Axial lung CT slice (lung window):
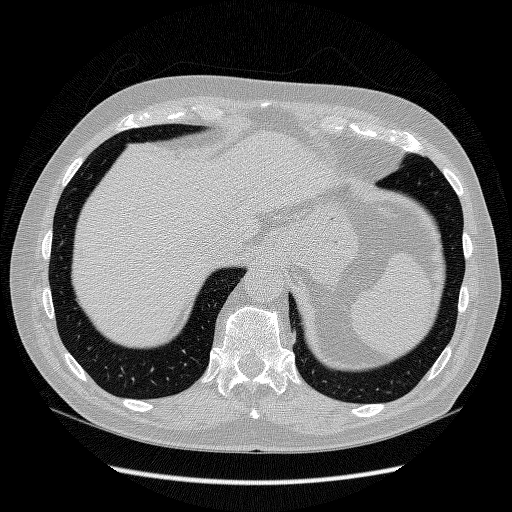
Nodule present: no